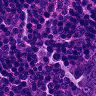
Metastatic tissue present: no